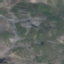
Label: HerbaceousVegetation